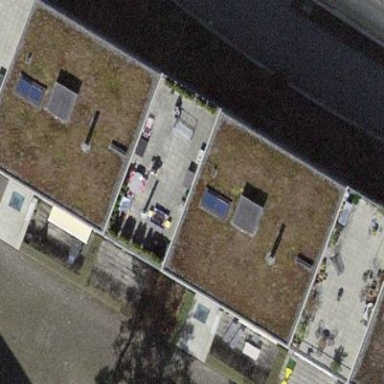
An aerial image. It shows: Residential building.